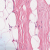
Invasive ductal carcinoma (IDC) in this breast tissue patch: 0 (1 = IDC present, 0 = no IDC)